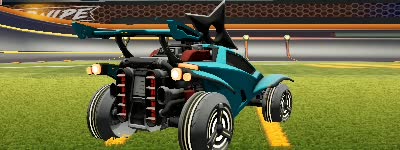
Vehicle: octane